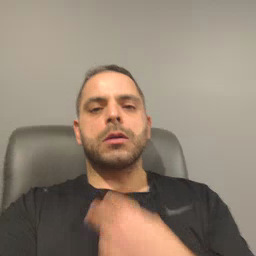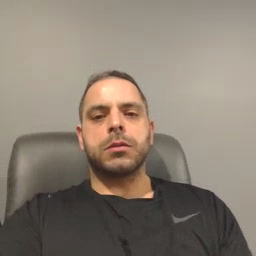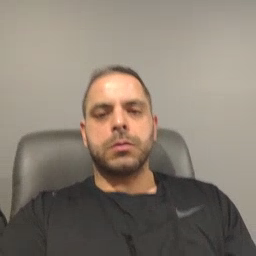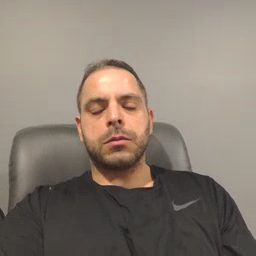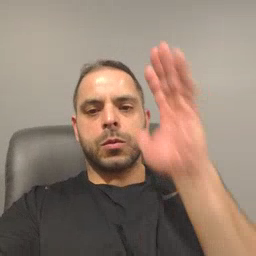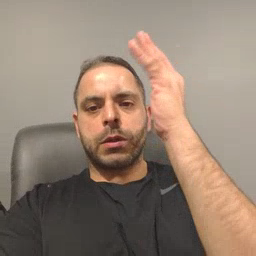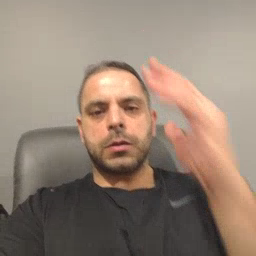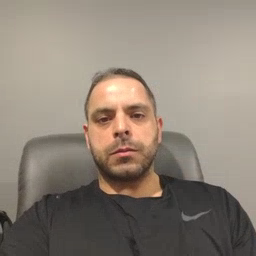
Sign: tree